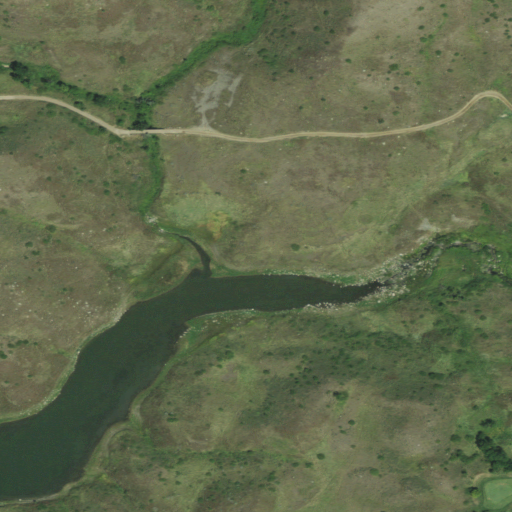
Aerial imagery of valley in South Dakota named Spring Draw containing grassland and herbaceous wetlands